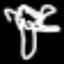
Label: palm tree